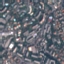
Land use / land cover class: Residential